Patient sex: M
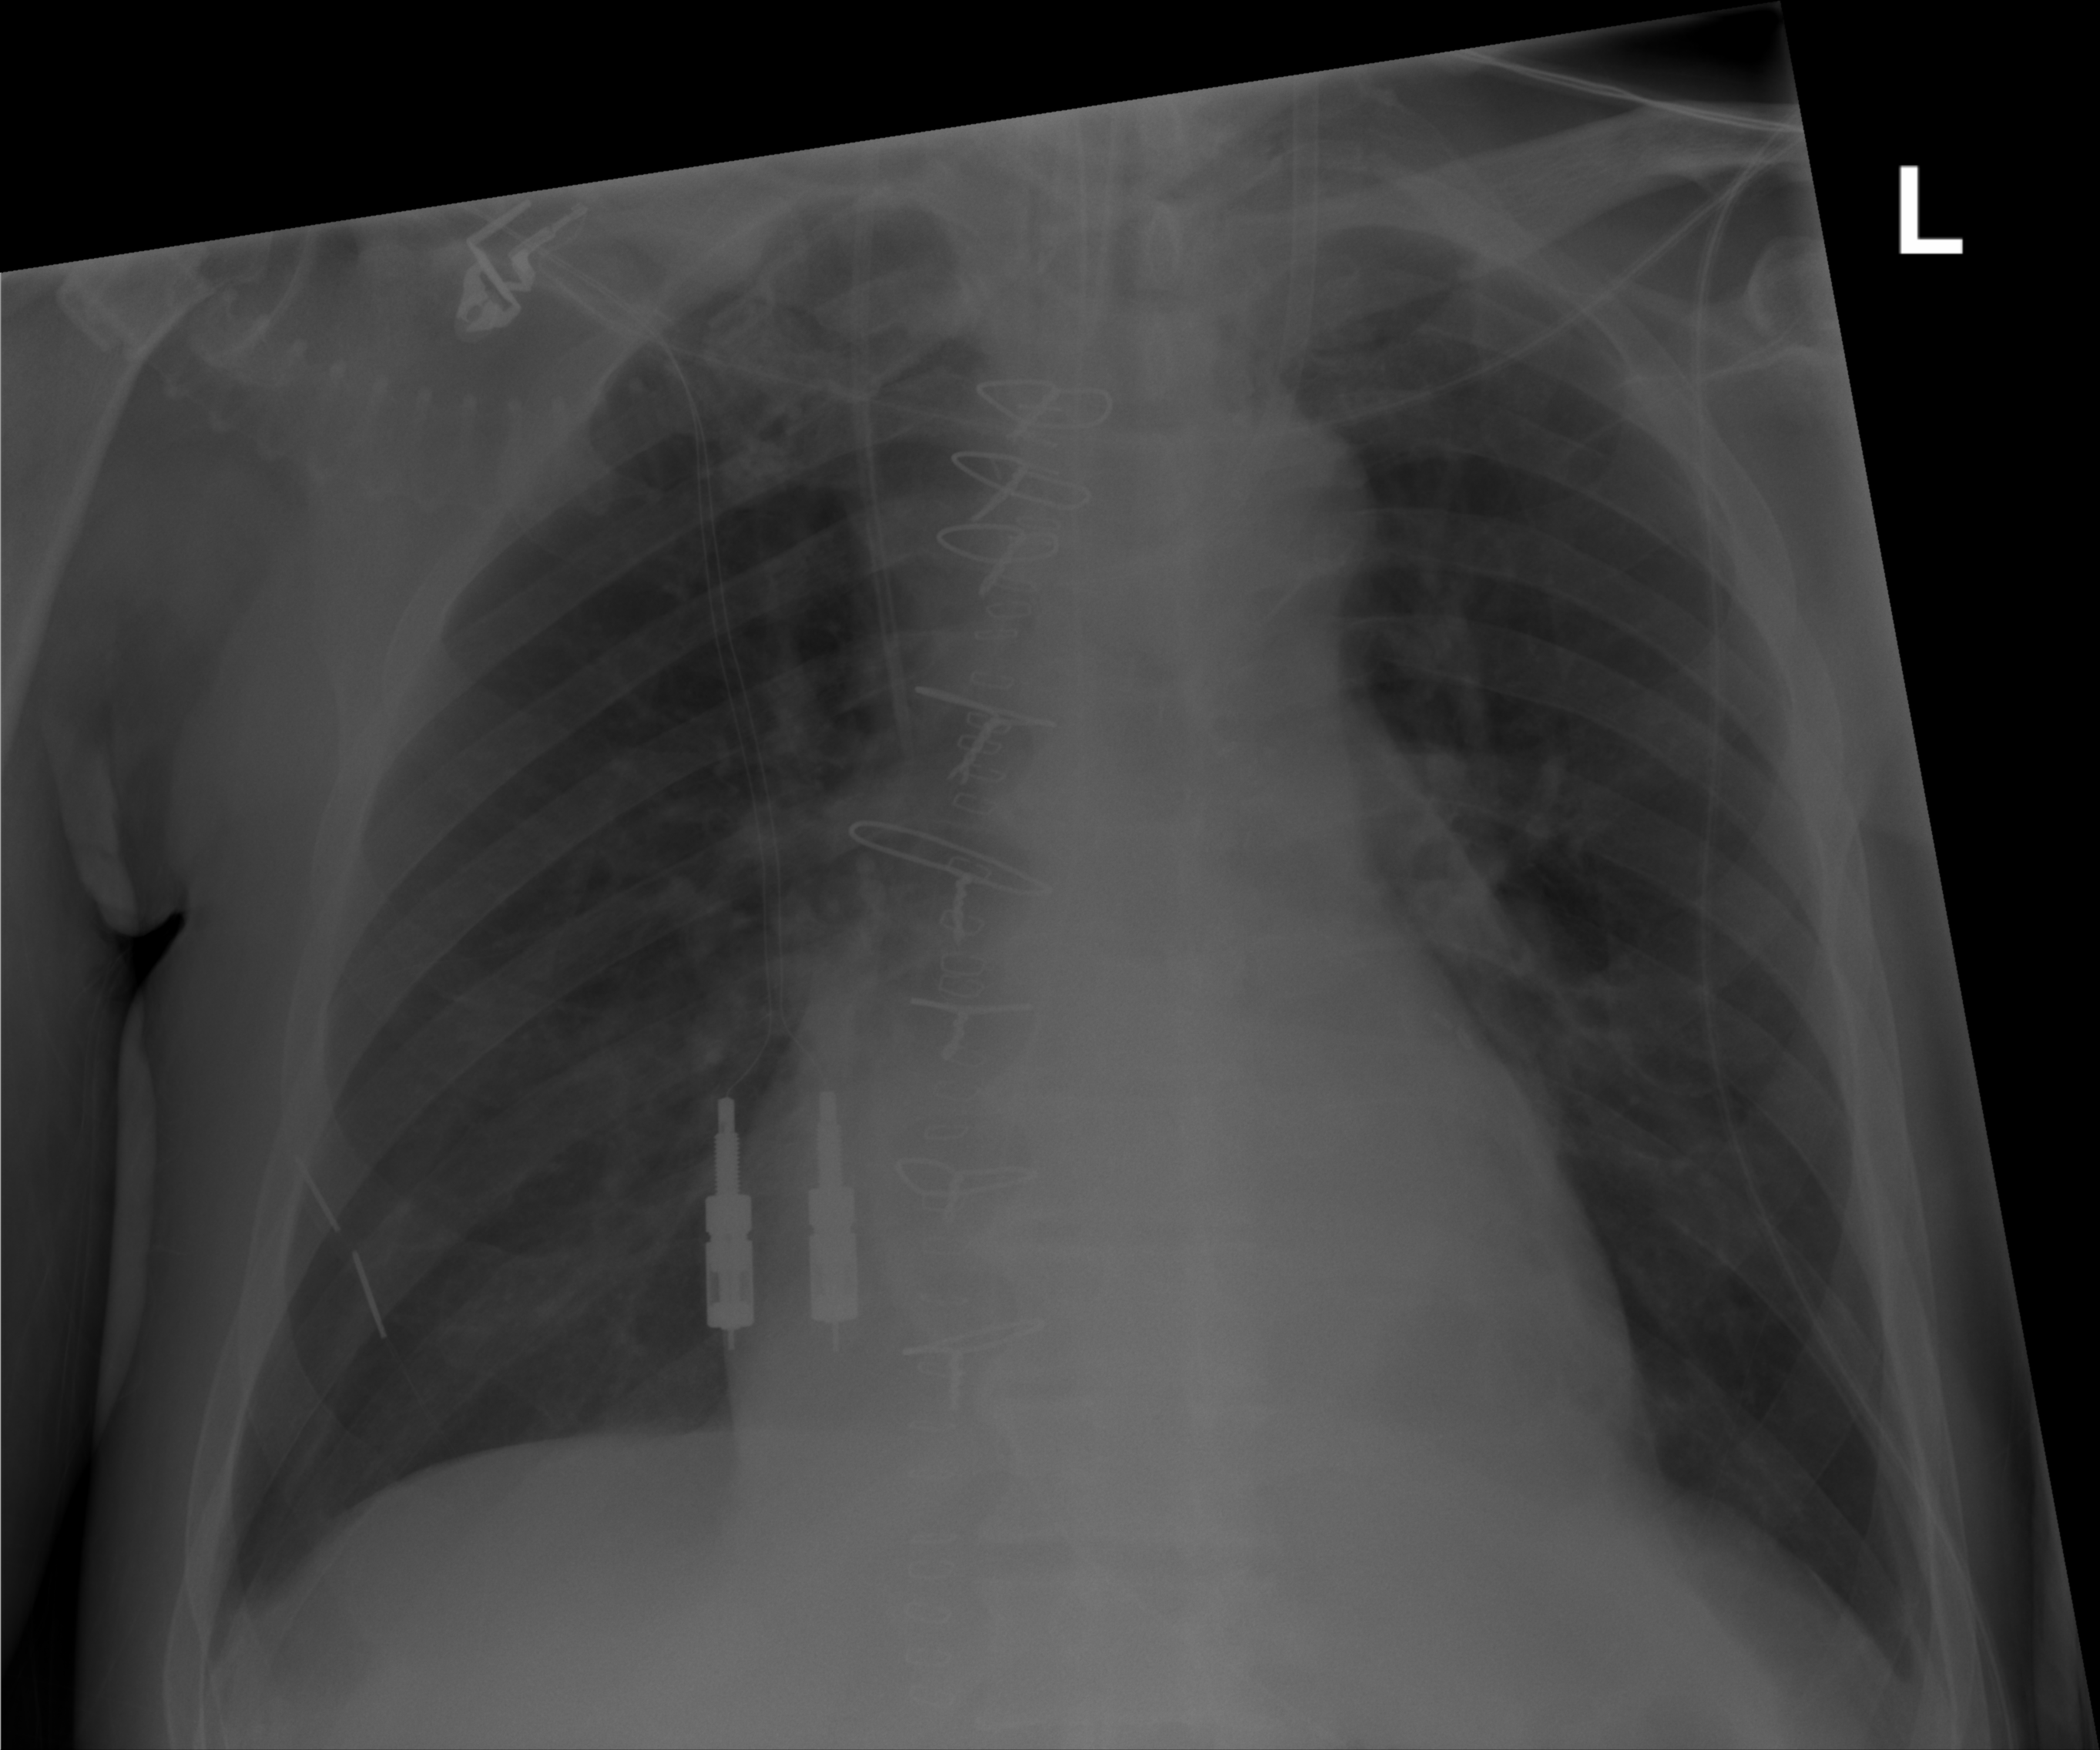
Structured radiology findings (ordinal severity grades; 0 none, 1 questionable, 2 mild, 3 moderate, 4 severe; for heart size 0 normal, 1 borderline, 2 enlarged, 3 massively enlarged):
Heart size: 2
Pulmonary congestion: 1
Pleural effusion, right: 0
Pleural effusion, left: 0
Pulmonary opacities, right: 0
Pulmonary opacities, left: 0
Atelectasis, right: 0
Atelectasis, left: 0